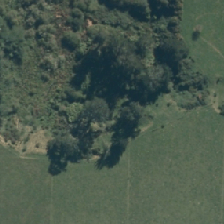
Land cover: indigenous_forest